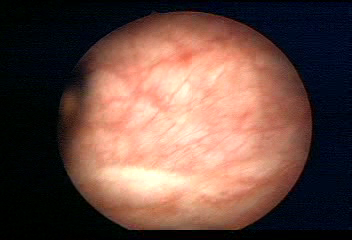
Modality: WLC
Class: Normal mucosa
Bladder cancer association: No